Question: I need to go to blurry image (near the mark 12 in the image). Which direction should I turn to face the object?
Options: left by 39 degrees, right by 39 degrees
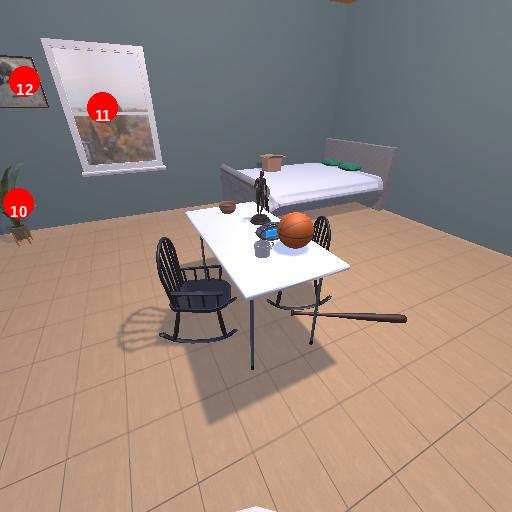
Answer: left by 39 degrees